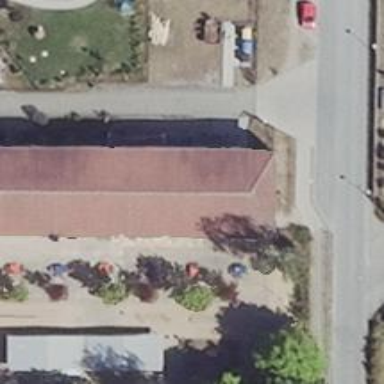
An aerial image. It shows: Kindergarten.